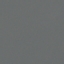
Label: SeaLake